【题型】填空题　【知识点】立体几何　【难度】medium
在《九章算术》中，将底面为矩形且有一条侧棱与底面垂直的四棱锥称为“阳马”.如图，在“阳马”$P-ABCD$中，$PA\perp$底面$ABCD$，$AD=2AB=2PA=4$，$F$是棱$BC$的中点，点$E$是棱$AB$上的动点，则当$\triangle PEF$的周长最小时，三棱锥$P-AEF$外接球的表面积为\underline{\quad}.\\

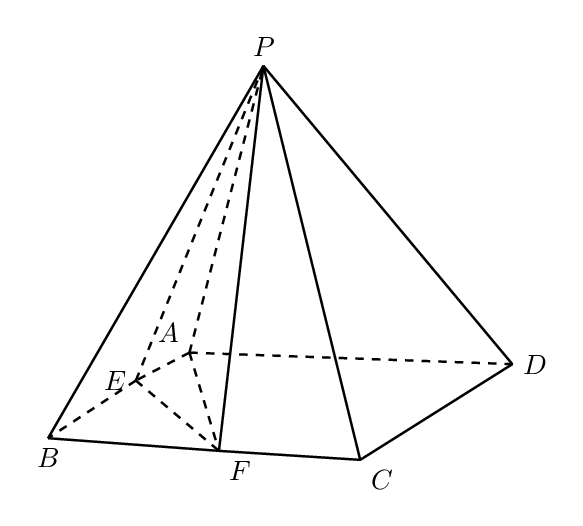
【解答】
\noindent \textbf{【答案】} $14\pi$\\

\noindent \textbf{【分析】}利用平面展开法确定$\triangle PEF$周长最小时$E$的位置；结合正弦定理求$\triangle AEF$的外接圆半径；依据“侧棱垂直底面”的三棱锥外接球性质，计算外接球半径并求表面积.\\

\noindent \textbf{【详解】}要使$\triangle PEF$周长最小，因$PF$为定值，需最小化$PE+EF$.\\

\noindent 将平面$PAB$展开至与平面$ABCD$共面，如图所示，\\

\noindent 连接$P$与$F$，交点$E$为$AB$中点，$AE=1$.\\

\noindent 三棱锥$P-AEF$中，$PA\perp$平面$AEF$.\\

\noindent 在$\triangle AEF$中，$AE=1$，$EF=\sqrt{5}$，$\angle EAF=45^\circ$，\\

\noindent 设$\triangle AEF$的外接圆半径为$r$，则
\[
2r=\frac{EF}{\sin\angle EAF}=\frac{\sqrt{5}}{\frac{\sqrt{2}}{2}}=\sqrt{10},
\]
\noindent 所以$\triangle AEF$的外接圆半径$r=\frac{\sqrt{10}}{2}$.\\

\noindent 因$PA\perp$平面$AEF$，三棱锥外接球半径$R$满足：
\[
R^2=r^2+\left(\frac{PA}{2}\right)^2=\left(\frac{\sqrt{10}}{2}\right)^2+1^2=\frac{7}{2}.
\]

\noindent 故外接球表面积为：
\[
4\pi R^2=4\pi\times\frac{7}{2}=14\pi.
\]

\noindent 故答案为：$14\pi$

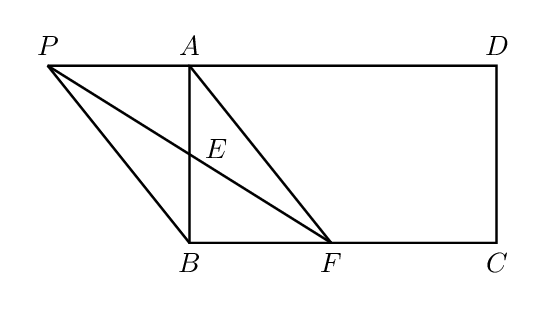